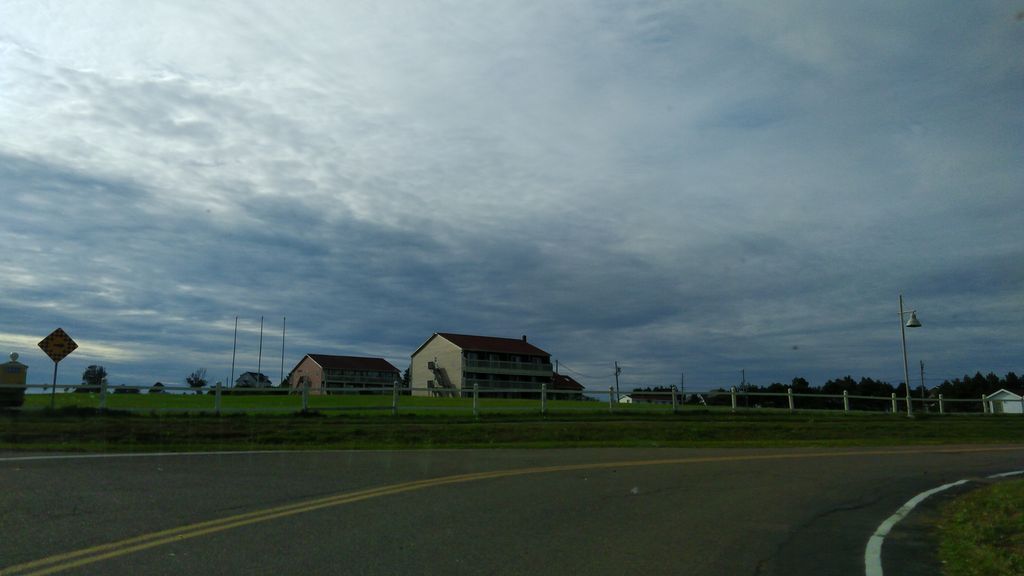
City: charlottetown